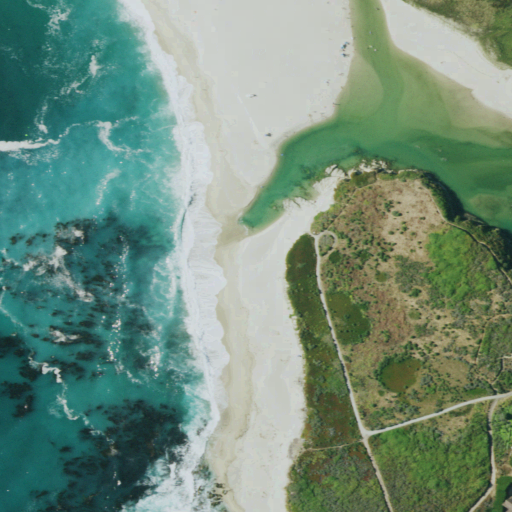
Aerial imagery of valley in California named Carmel Valley containing open water, open development, barren land, herbaceous wetlands, high intensity development, medium intensity development, low intensity development, and grassland